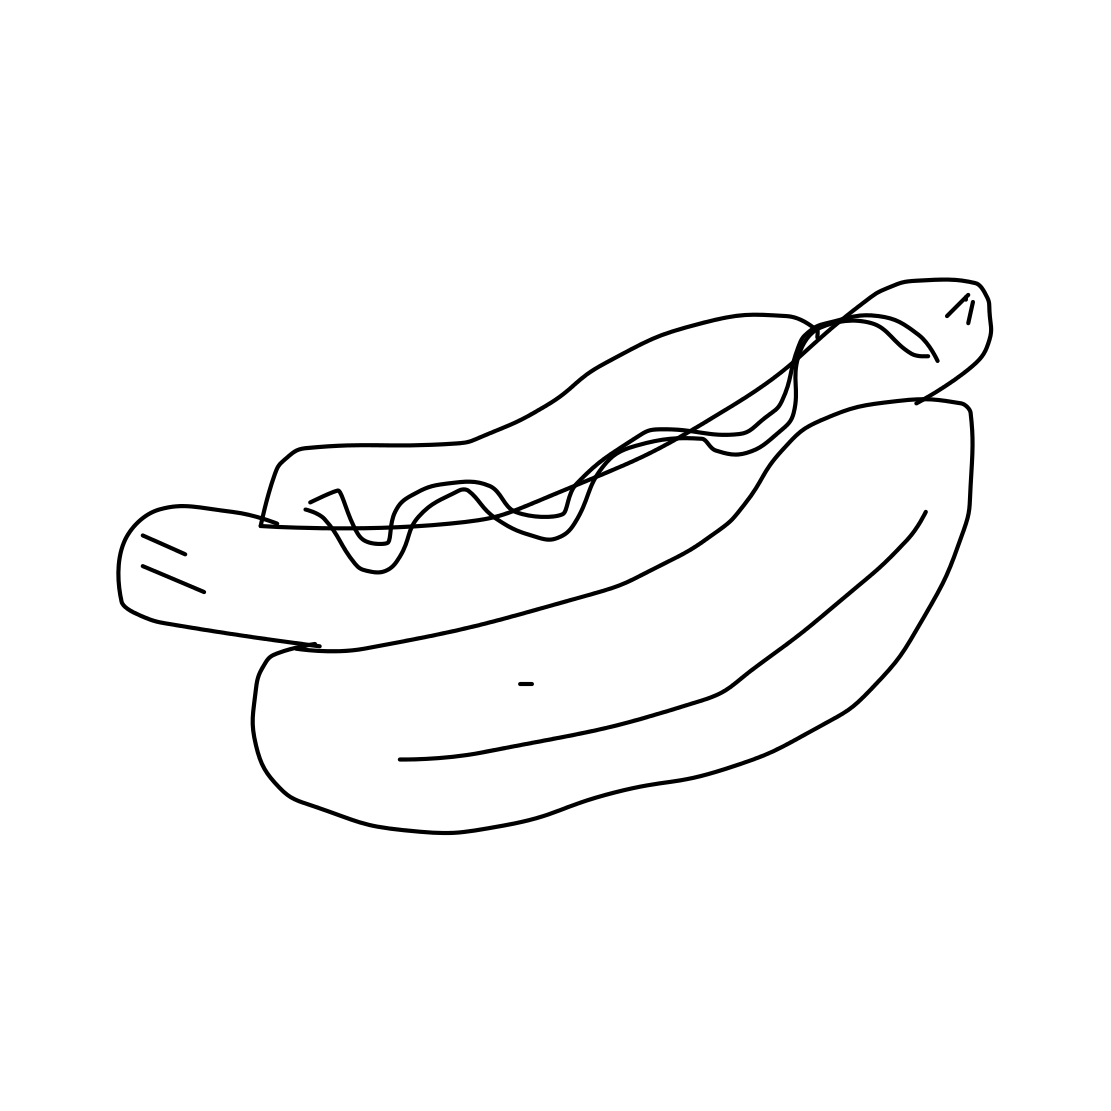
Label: hot-dog